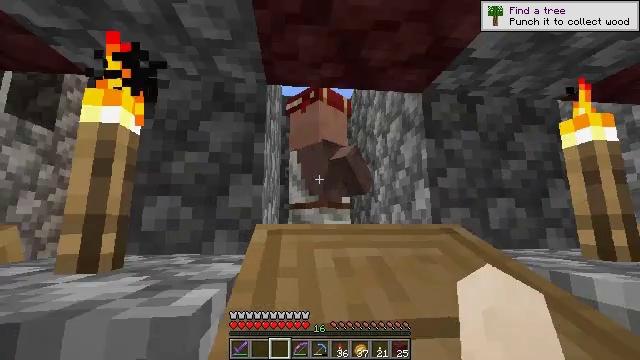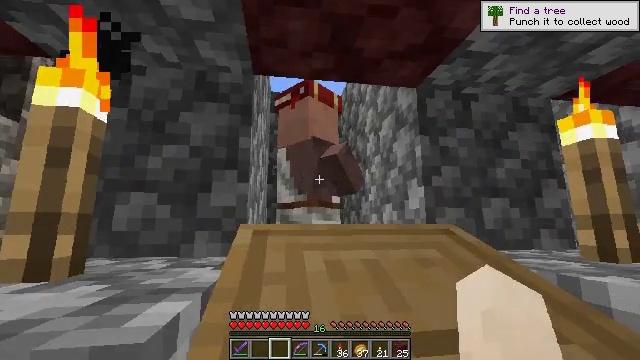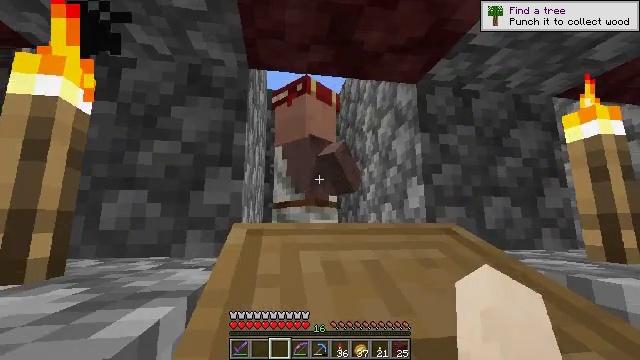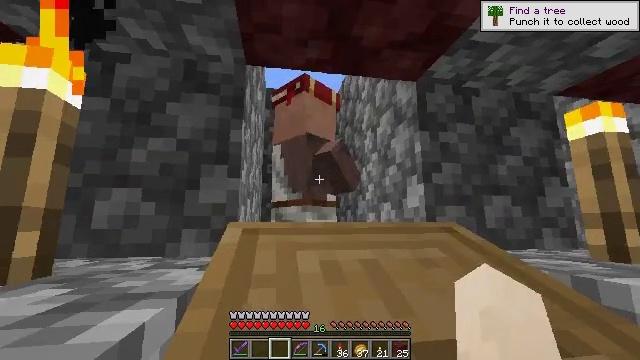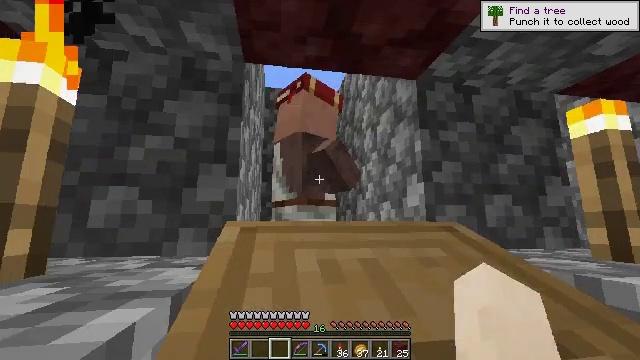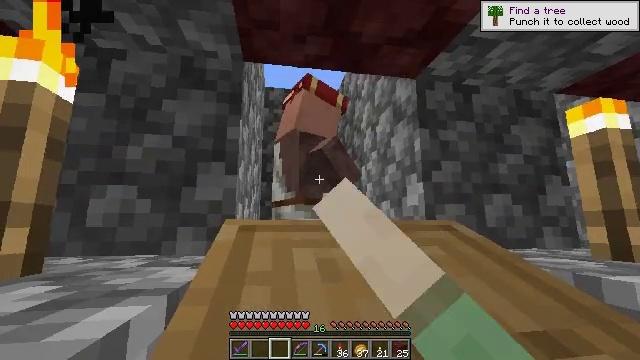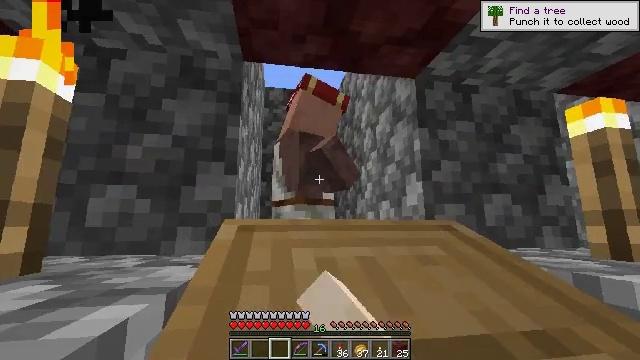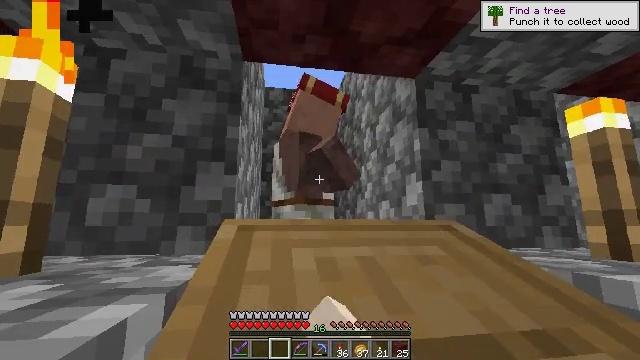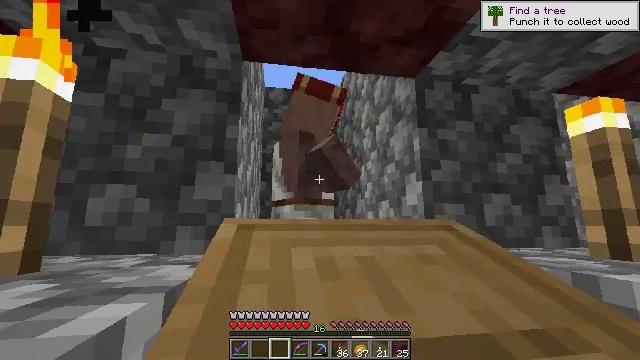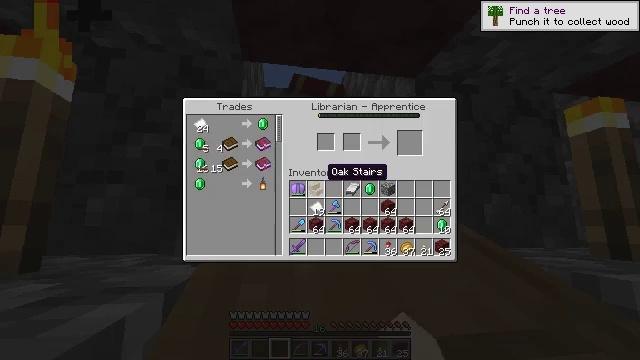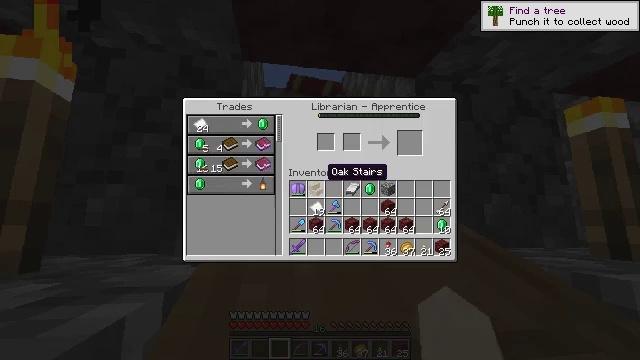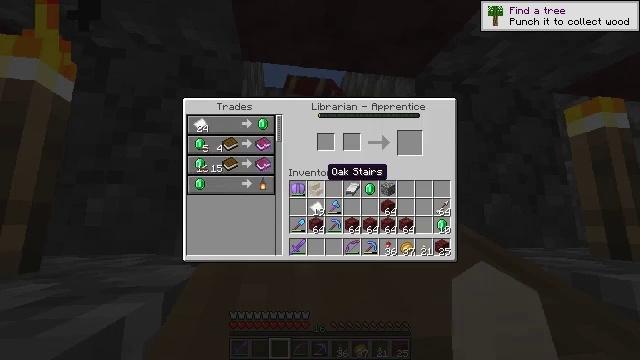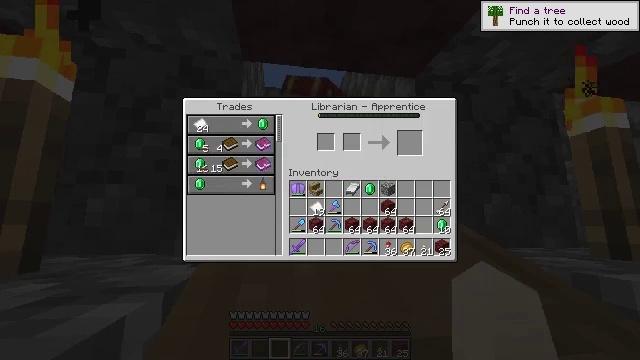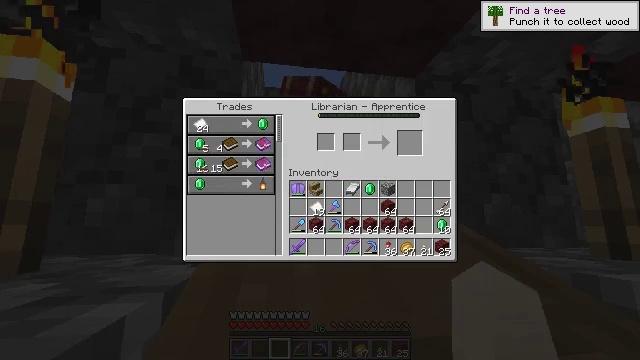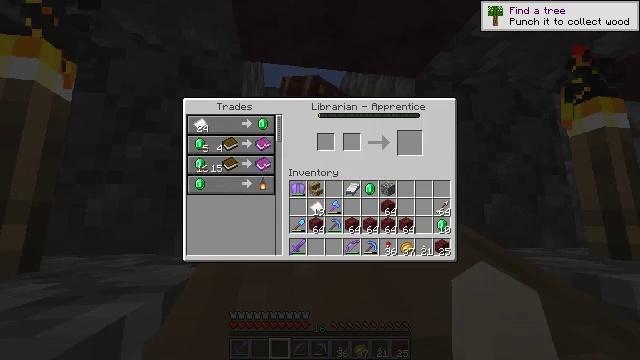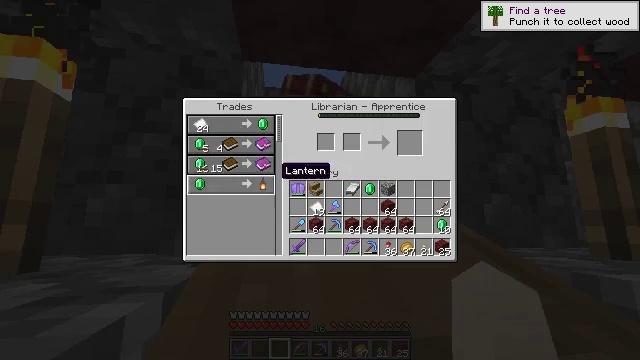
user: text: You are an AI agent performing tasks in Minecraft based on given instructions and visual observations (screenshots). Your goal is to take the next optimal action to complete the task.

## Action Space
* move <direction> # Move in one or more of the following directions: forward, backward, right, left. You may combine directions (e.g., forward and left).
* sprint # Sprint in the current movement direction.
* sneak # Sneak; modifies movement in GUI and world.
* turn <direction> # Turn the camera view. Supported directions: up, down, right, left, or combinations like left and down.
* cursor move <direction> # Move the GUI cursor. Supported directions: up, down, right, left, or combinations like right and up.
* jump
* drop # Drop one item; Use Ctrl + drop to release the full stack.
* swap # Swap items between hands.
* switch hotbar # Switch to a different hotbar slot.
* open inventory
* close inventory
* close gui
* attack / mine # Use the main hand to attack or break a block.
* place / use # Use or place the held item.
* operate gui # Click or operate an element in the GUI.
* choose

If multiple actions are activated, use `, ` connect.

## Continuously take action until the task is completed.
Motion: motion action
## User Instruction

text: Remove the oak wall sign from the wall.
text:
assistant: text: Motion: turn right
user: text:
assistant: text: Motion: no_op
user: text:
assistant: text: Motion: no_op
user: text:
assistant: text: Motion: use / place
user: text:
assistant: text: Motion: use / place
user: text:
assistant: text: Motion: use / place
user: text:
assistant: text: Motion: no_op
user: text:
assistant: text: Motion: no_op
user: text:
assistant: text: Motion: open gui
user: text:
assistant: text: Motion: no_op
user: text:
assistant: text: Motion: no_op
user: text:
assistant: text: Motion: cursor move left
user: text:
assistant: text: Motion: cursor move left
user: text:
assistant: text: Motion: cursor move left
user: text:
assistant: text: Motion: cursor move left
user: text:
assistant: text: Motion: no_op
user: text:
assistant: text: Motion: no_op
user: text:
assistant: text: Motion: no_op
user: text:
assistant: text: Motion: no_op
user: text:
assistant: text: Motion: no_op
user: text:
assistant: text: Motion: no_op
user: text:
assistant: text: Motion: no_op
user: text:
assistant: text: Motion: no_op
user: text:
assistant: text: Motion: close gui
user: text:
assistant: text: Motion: open inventory
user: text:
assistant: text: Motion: no_op
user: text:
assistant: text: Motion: turn up
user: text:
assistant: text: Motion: move back, turn up
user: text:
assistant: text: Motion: move back, turn up
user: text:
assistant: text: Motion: move back, turn up